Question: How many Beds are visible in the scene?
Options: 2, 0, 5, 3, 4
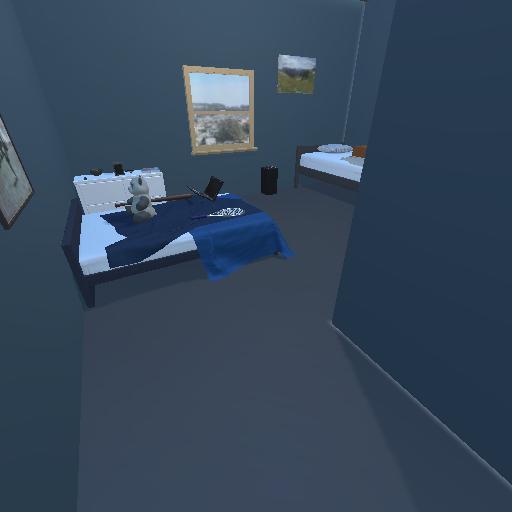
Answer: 2